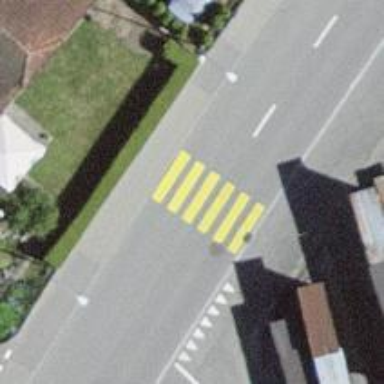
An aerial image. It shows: Marked road crossing.